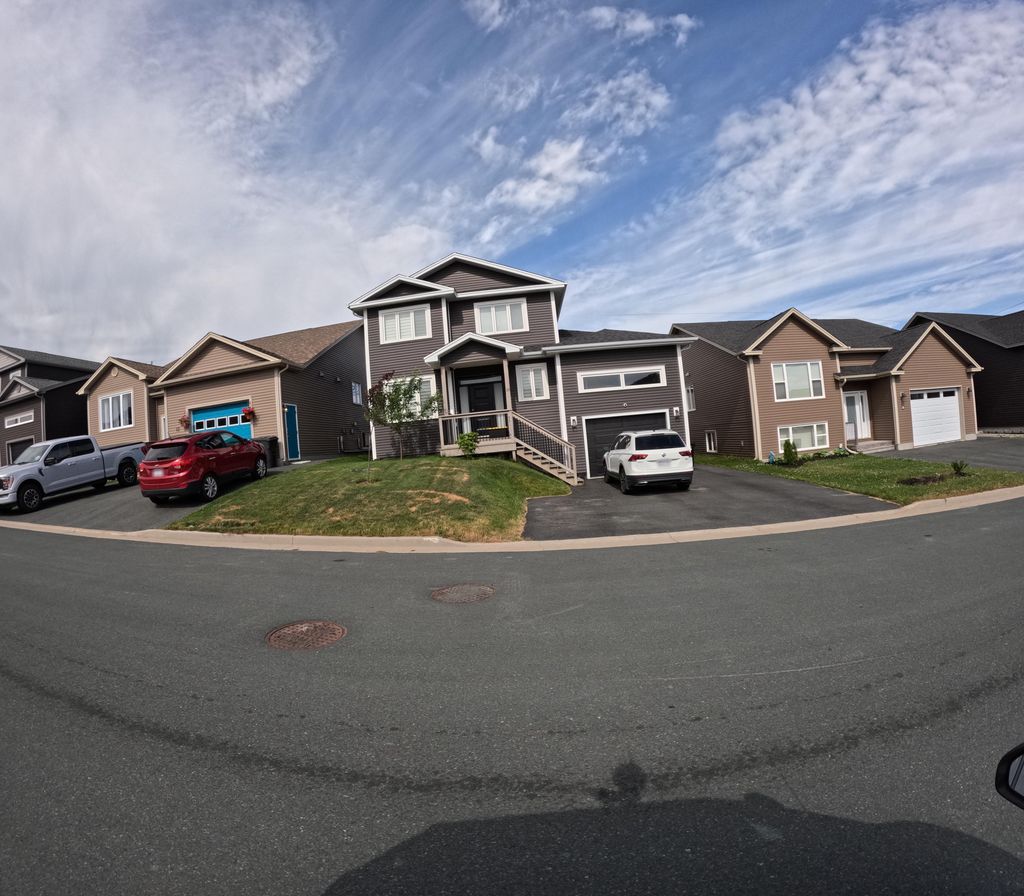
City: st_johns